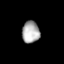
Tissue: lung
Cell type: Epithelial cells
Senescence score: 0.1499
Nuclear area (px): 373
Mean DAPI intensity: 173.536